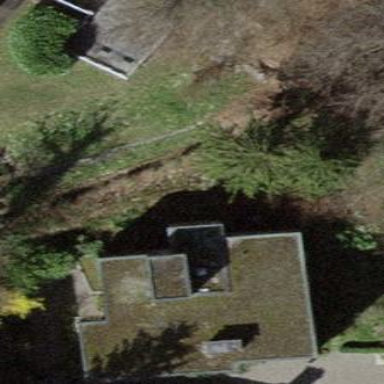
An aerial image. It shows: Flat-roofed building.